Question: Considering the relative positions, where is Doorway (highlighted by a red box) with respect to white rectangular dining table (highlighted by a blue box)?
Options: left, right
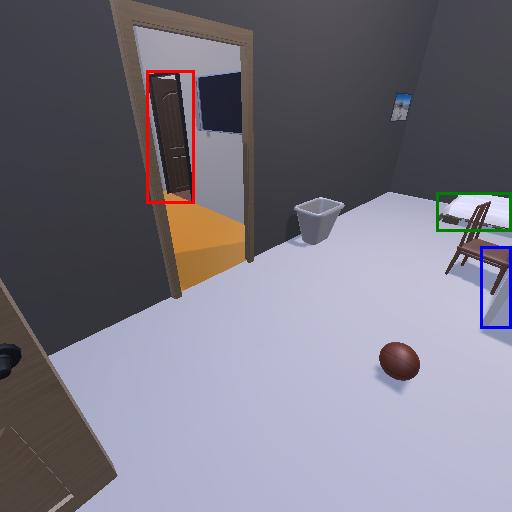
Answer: left